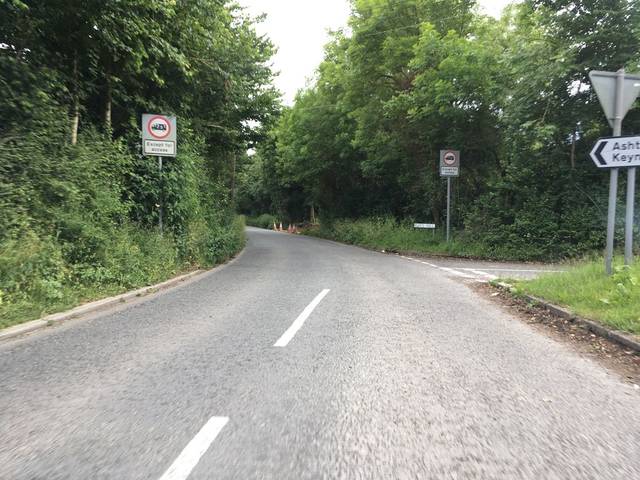
Region: United Kingdom
Coordinates: 51.652, -1.939